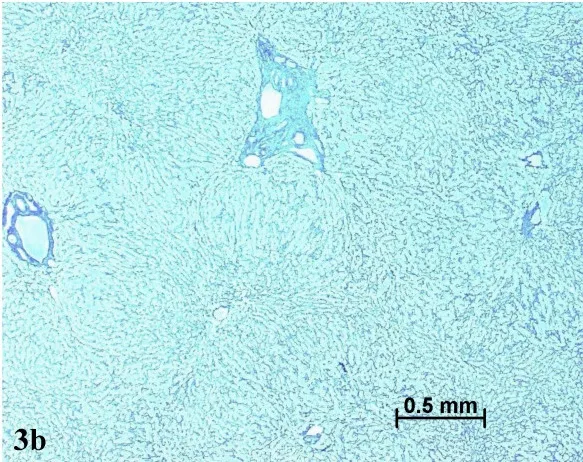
Contrasting with absence of fibrosis in the nodule Masson's trichrome.
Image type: pathology (masson_trichrome)